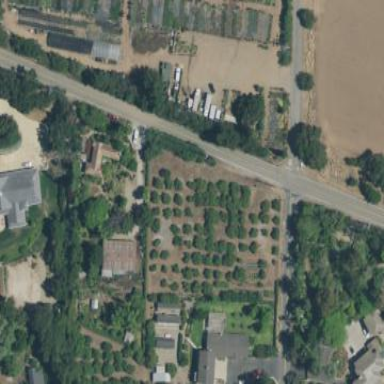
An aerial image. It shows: Orchard filled with avocado trees.